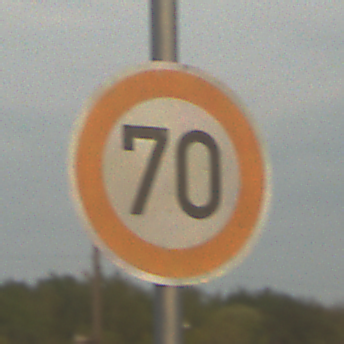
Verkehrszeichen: Geschwindigkeit70
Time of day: SunriseSunset
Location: Outdoor (Suburban)
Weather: PartlyCloudy
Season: NotSpecified
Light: Natural